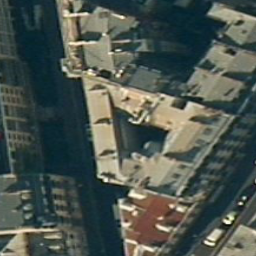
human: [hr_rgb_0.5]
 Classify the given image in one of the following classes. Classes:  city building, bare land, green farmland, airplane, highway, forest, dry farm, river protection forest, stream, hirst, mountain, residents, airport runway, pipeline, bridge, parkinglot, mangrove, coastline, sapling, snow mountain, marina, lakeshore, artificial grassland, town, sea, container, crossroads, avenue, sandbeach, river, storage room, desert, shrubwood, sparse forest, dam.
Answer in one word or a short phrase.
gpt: city building